Question: I have some very simple code which works perfect for what look I'm trying to achieve. I have two divs which are displayed as "boxes" which are contained within an outer div which is the boxContainer. I have the boxes sitting next to each other rather than one on top of the other, and they are aligned perfectly in the middle of the screen. The boxes widths shrink/grow as the browser width gets smaller/larger, and the boxes relocate to be one on top of the other if the browser window gets too small, while remaining centered on the page. Perfect.
The only problem is that the boxes are aligned on the bottom instead of the top. Because the second box has less text within it, it is pushed further down the page to align with the bottom of the first box. I want them to align on the top instead.
I believe this is caused by display:inline-block, but I'm not sure why, and I don't know how to fix it and keep the same features I listed above.
If you could help me out, I'd surely appreciate it!!
'''
#boxContainer {
width:80%;
margin:0 auto;
text-align:center;
}
.box {
display:inline-block;
width:35%;
margin:20px;
border:solid 5px;
border-radius:40px;
}
'''
'''
<div id="boxContainer">
<div class="box">
<h3>BOX 1</h3>
<p>TEXT GOES HERE, blaha dlfjas fakfasldfjas fkdf lasfjwio we dklajdakfliwo wklw jdkas fdsaj fjdsfwoif ajkdl kdalfej woja dklf woef adkiweoj daljidw odal fjwe ewew kalwoie ea falk blaha dlfjas fakfasldfjas fkdf lasfjwio we dklajdakfliwo wklw jdkas fdsaj fjdsfwoif ajkdl kdalfej woja dklf woef adkiweoj daljidw odal fjwe ewew kalwoie ea falk</p>
</div>
<div class="box">
<h3>BOX 2</h3>
<p>TEXT GOES HERE, blaha dlfjas fakfasldfjas fkdf lasfjwio we dklajdakfliwo wklw jdkas fdsaj fjdsfwoif ajkdl kdalfej woja dklf woef adkiweoj daljidw odal fjwe ewew kalwoie ea falk</p>
</div>
</div>
'''
Picture

Thank you!
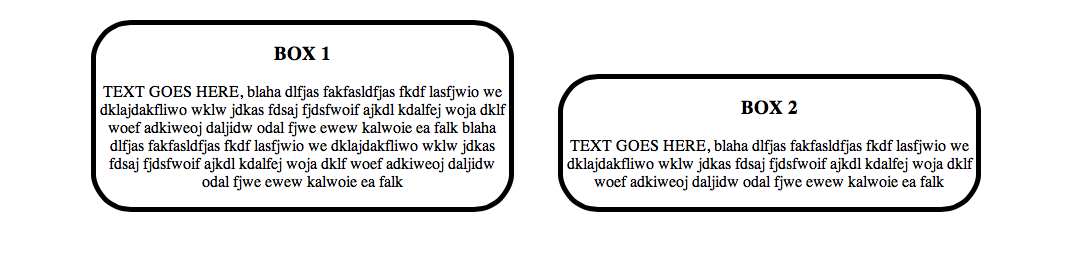
Answer: Since the boxes are already 'inline-block' you can add 'vertical-align: top' to the '.box' style.